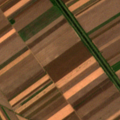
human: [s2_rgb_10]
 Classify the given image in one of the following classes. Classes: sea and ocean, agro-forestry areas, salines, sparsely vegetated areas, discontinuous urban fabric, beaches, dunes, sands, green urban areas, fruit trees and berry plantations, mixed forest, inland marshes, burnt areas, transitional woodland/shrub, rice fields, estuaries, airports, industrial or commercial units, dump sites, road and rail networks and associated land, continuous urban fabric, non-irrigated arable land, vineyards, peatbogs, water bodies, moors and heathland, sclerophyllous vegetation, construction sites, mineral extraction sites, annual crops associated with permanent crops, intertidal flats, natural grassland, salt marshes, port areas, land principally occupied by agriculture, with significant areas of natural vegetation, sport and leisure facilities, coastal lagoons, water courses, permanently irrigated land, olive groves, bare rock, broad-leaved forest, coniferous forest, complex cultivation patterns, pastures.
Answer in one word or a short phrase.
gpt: non-irrigated arable land